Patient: sex M, age 71
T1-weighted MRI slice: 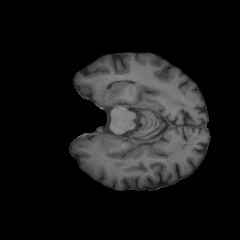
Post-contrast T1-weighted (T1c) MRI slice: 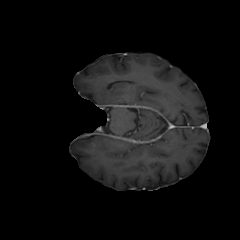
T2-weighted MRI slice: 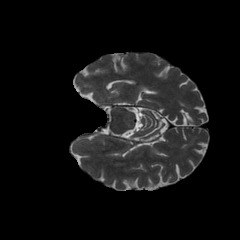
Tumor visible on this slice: no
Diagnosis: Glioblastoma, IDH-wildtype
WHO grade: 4